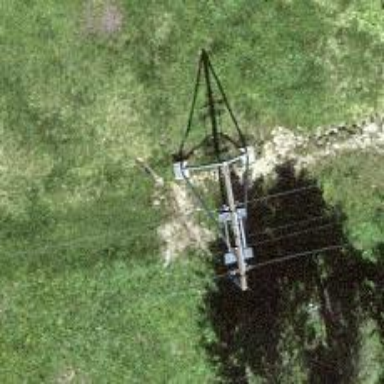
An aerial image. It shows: Pylon used for aerialway.